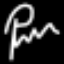
Label: squiggle